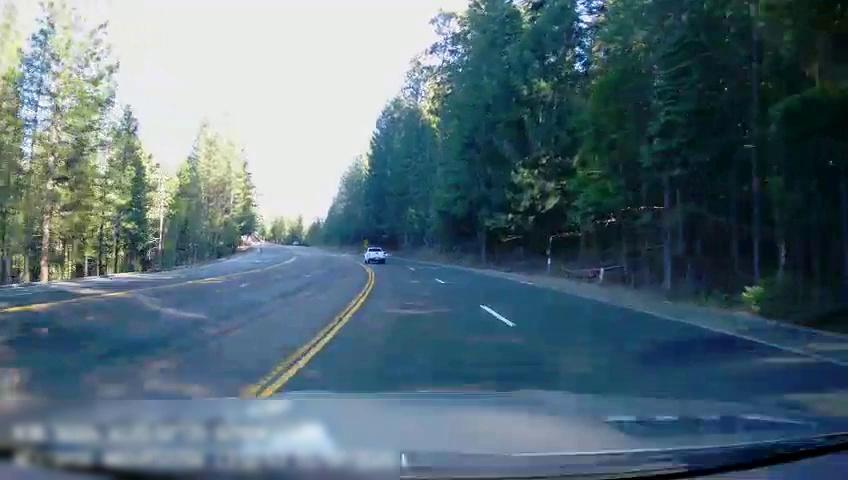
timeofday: Day
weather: Sunny
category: Drivable Space
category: Vehicles | Truck
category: Lanes | Current Lane
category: Lanes | Alternate Lane
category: Lanes | Current Lane
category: Lanes | Alternate Lane
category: Lanes | Opposite Lane
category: Lanes | Opposite Lane
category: Lanes | Opposite Lane